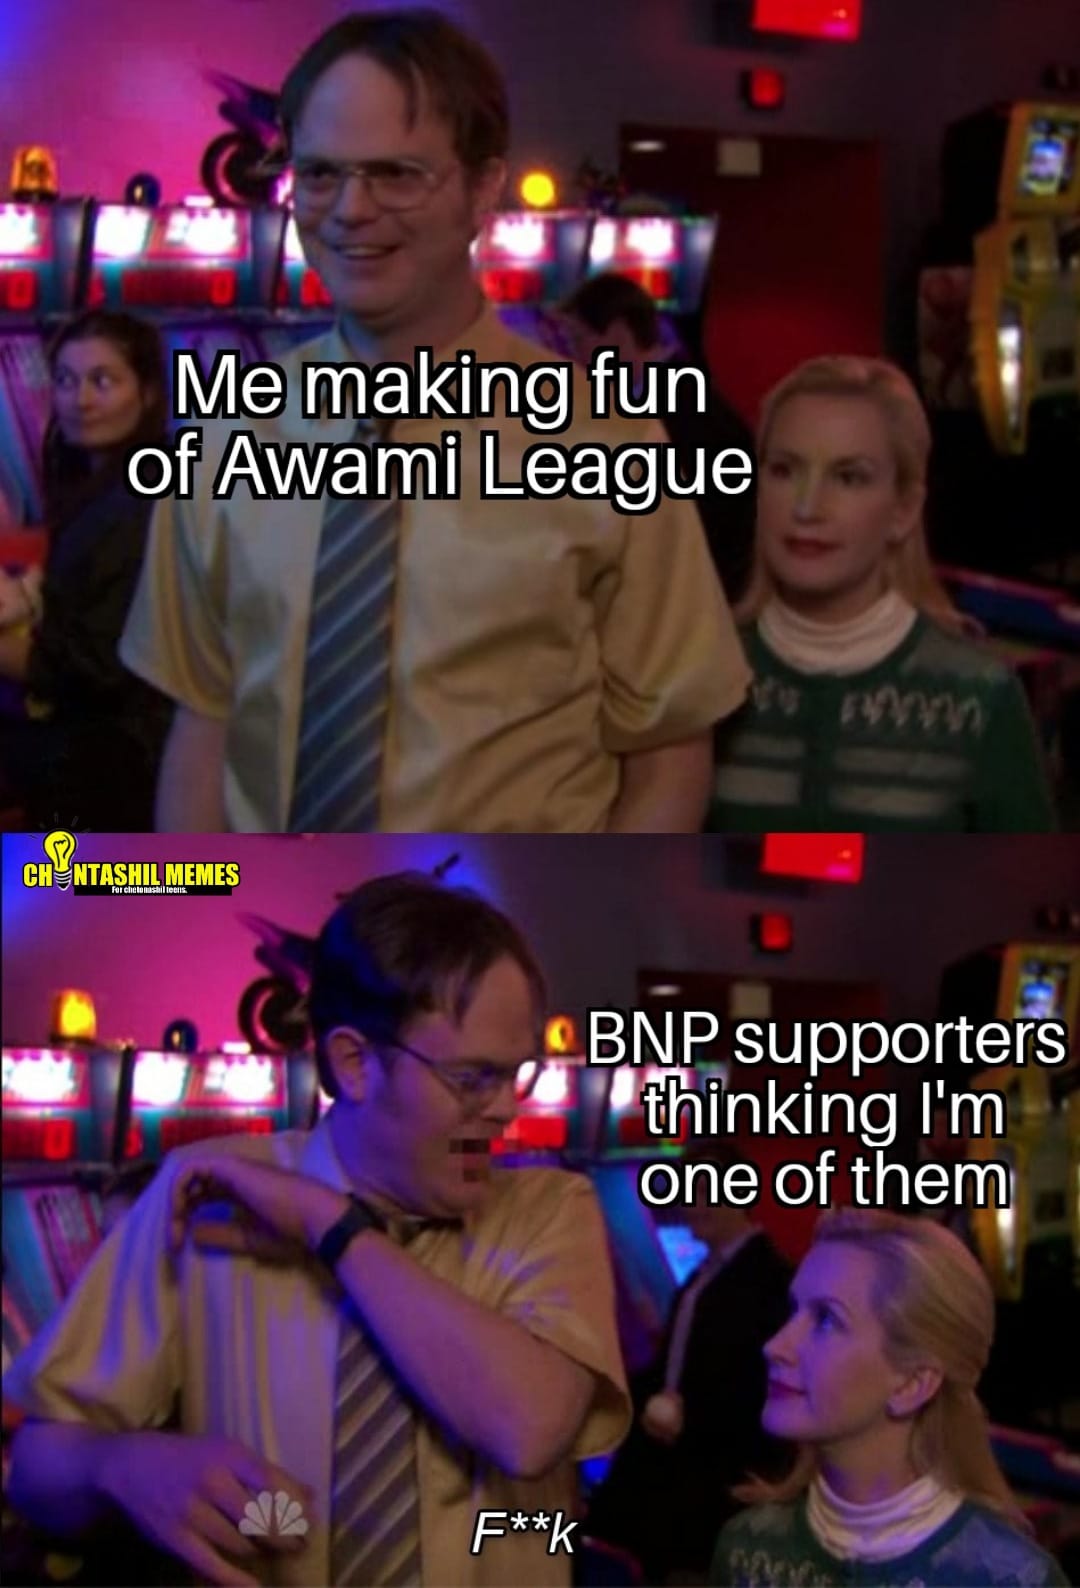
Caption: Me making fun of Awami League     BNP supporters thinking I'm one of them    F**k
Label: hate